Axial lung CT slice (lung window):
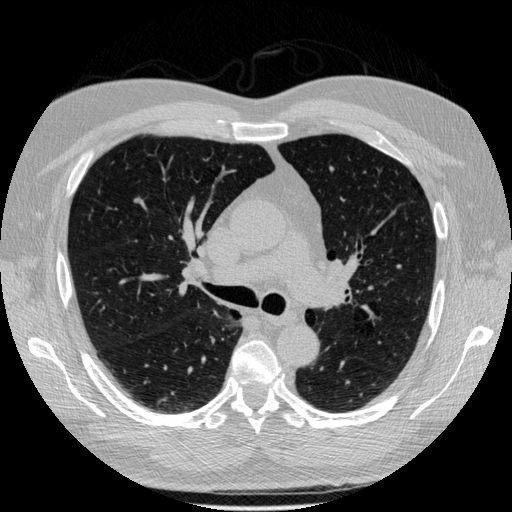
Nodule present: no